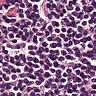
Metastatic tissue present: no